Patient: sex M, age 29
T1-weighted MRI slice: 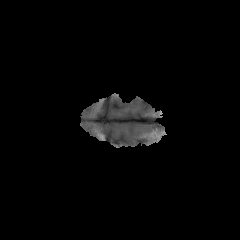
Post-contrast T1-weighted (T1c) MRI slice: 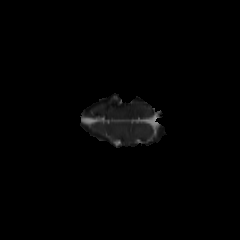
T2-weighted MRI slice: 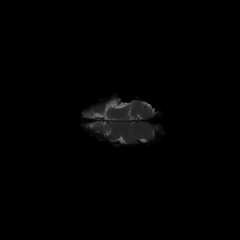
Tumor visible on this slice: no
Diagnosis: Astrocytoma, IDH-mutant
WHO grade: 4